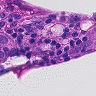
Metastatic tissue present: yes